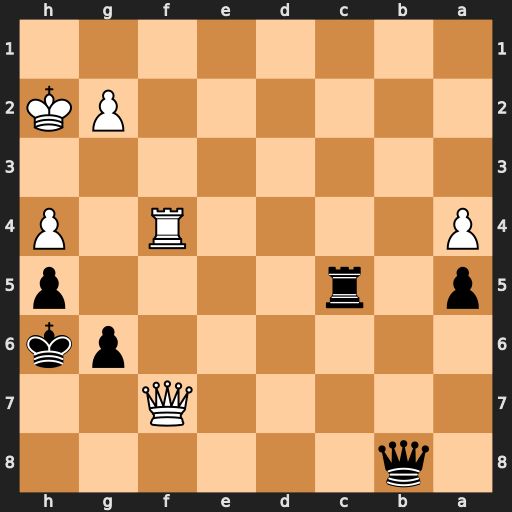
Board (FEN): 1q6/5Q2/6pk/p1r4p/P4R1P/8/6PK/8
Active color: b
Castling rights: -
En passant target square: -
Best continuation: Rf5 Qxf5 gxf5